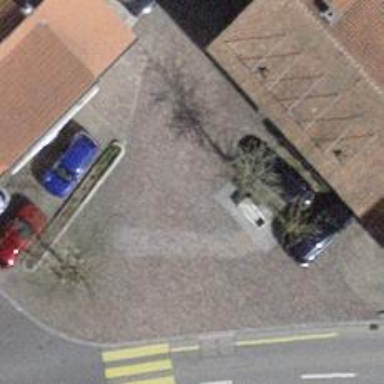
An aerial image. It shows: Residential road with cobblestone surface.